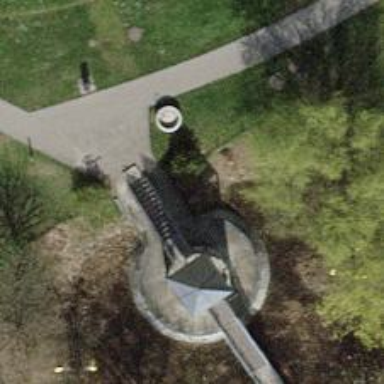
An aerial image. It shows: Drinking fountain that serves as amenity.